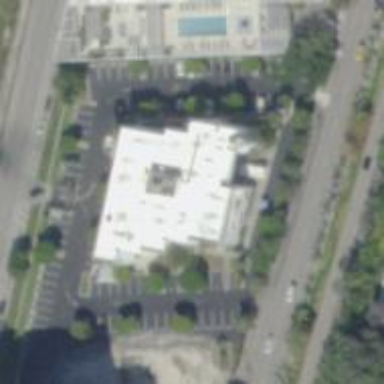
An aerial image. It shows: Library building.